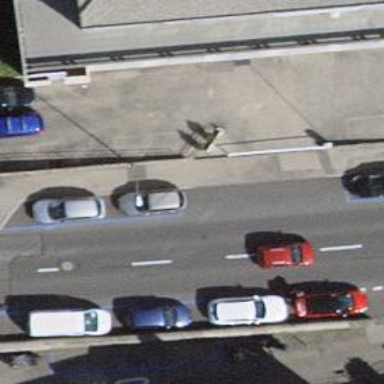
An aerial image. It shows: Lift gate barrier.